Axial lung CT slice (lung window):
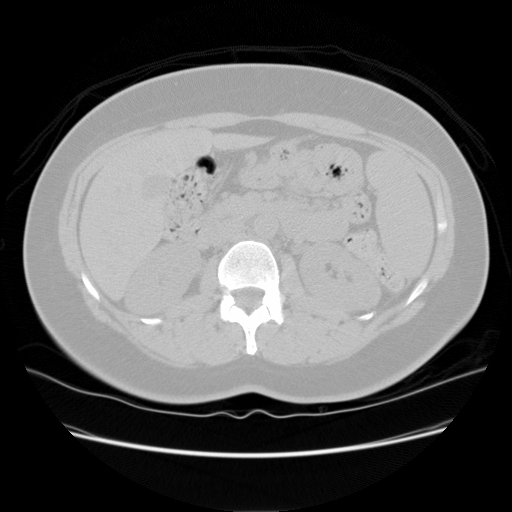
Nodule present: no